Interaction volume radius: 10 \u00c5
Interaction volume height: 15 \u00c5
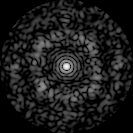
Disorder parameter: 0.7445